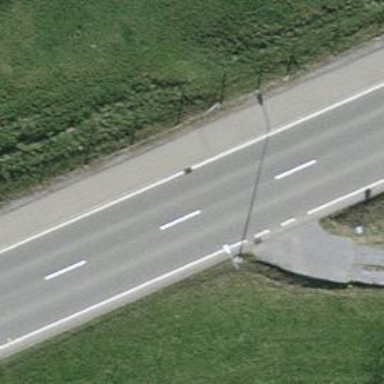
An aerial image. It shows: Secondary road with asphalt surface.